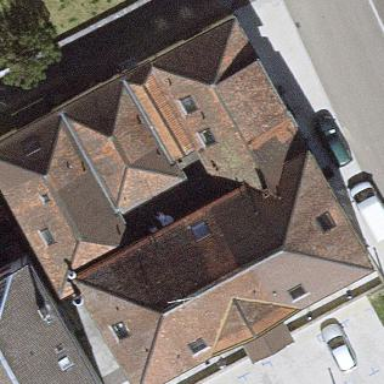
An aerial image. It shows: Building that houses restaurant.